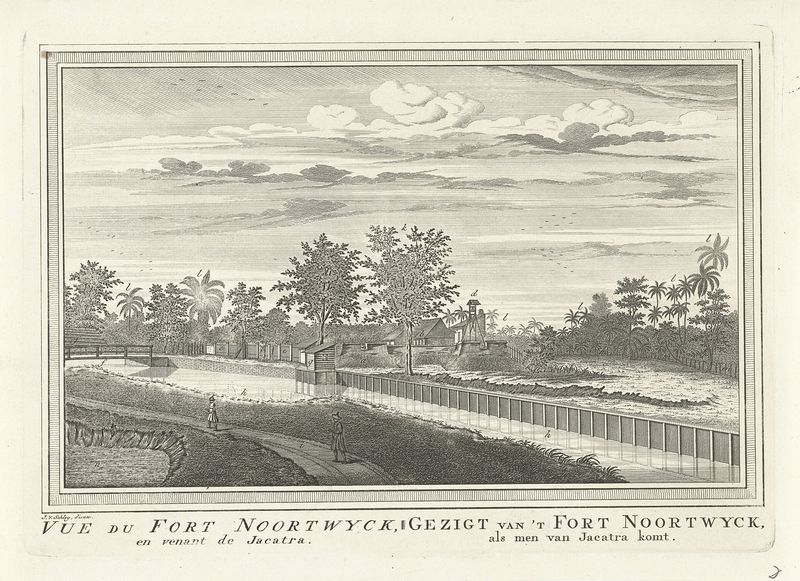
Titel: Gezicht op fort Noordwijk in Jakarta
Künstler: Jacob van der Schley
Standort: Amsterdam
Institution: Rijksmuseum
Schlagwörter: maison, gravure, arbre, ciel, paysage, dessin, plage, champs, route, palmier, fort noortwyck, jacatra